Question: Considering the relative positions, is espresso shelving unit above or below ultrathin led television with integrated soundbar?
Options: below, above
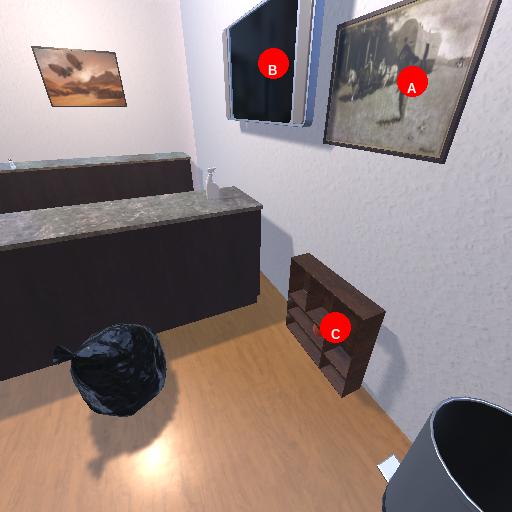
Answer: below